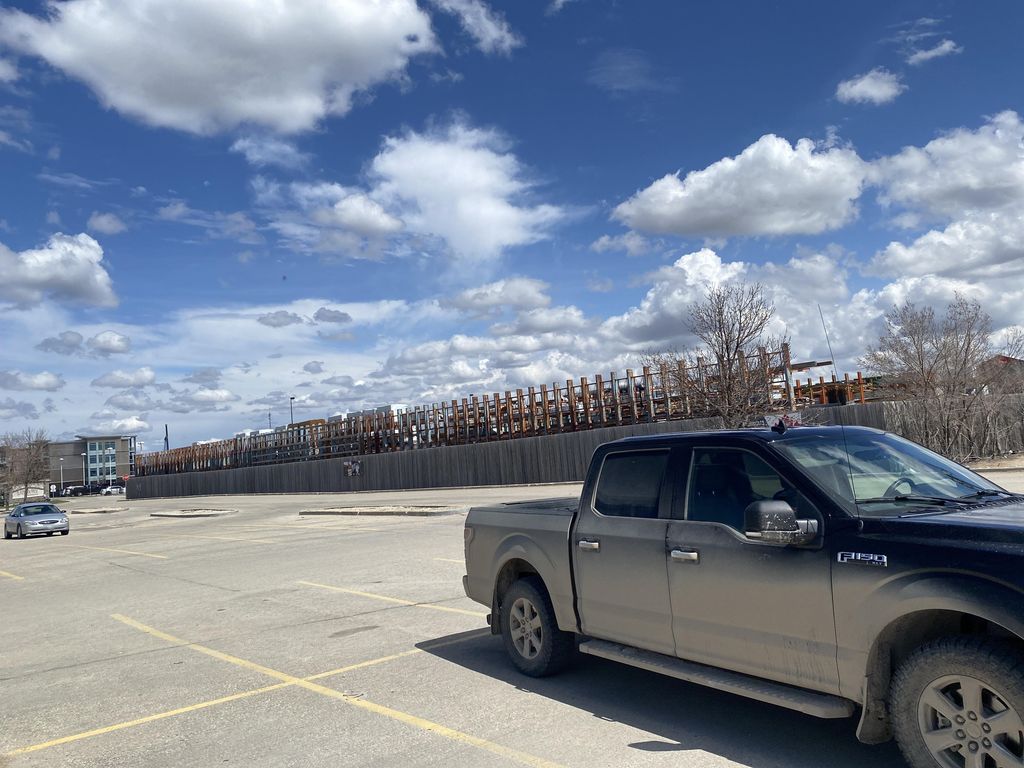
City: winnipeg